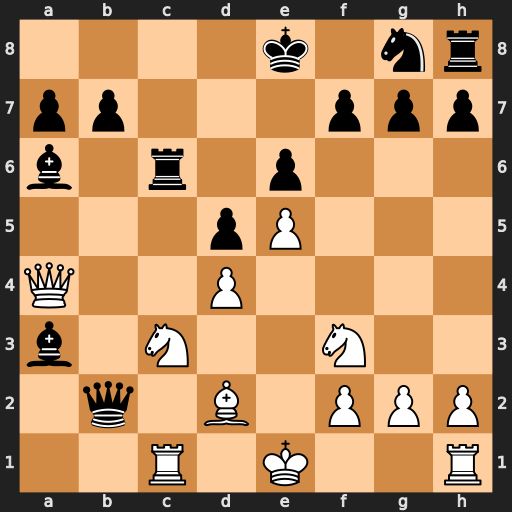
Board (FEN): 4k1nr/pp3ppp/b1r1p3/3pP3/Q2P4/b1N2N2/1q1B1PPP/2R1K2R
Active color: w
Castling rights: Kk
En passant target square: -
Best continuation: Rb1 Qxb1+ Nxb1